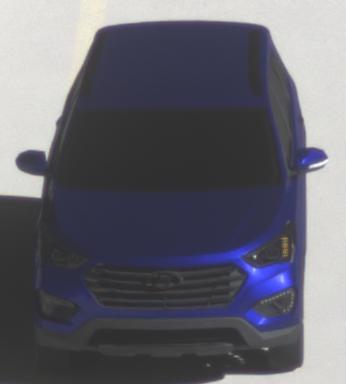
Make: Hyundai
Model: Santa Fe 2.4 GDI
Detailed model: Santa Fe (DM)
Model produced from: 2017/08
Model produced until: 2018/01
Doors: 5
Color: blue
Road condition: dry road
Daytime: morning or afternoon
Contrast: high contrast